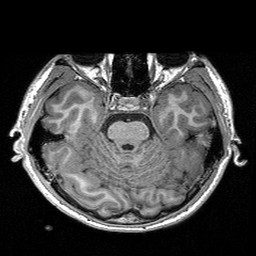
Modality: T1w
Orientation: coronal
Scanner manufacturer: siemens
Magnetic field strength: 3 T